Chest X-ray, AP view. Patient: 32 years old, sex M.
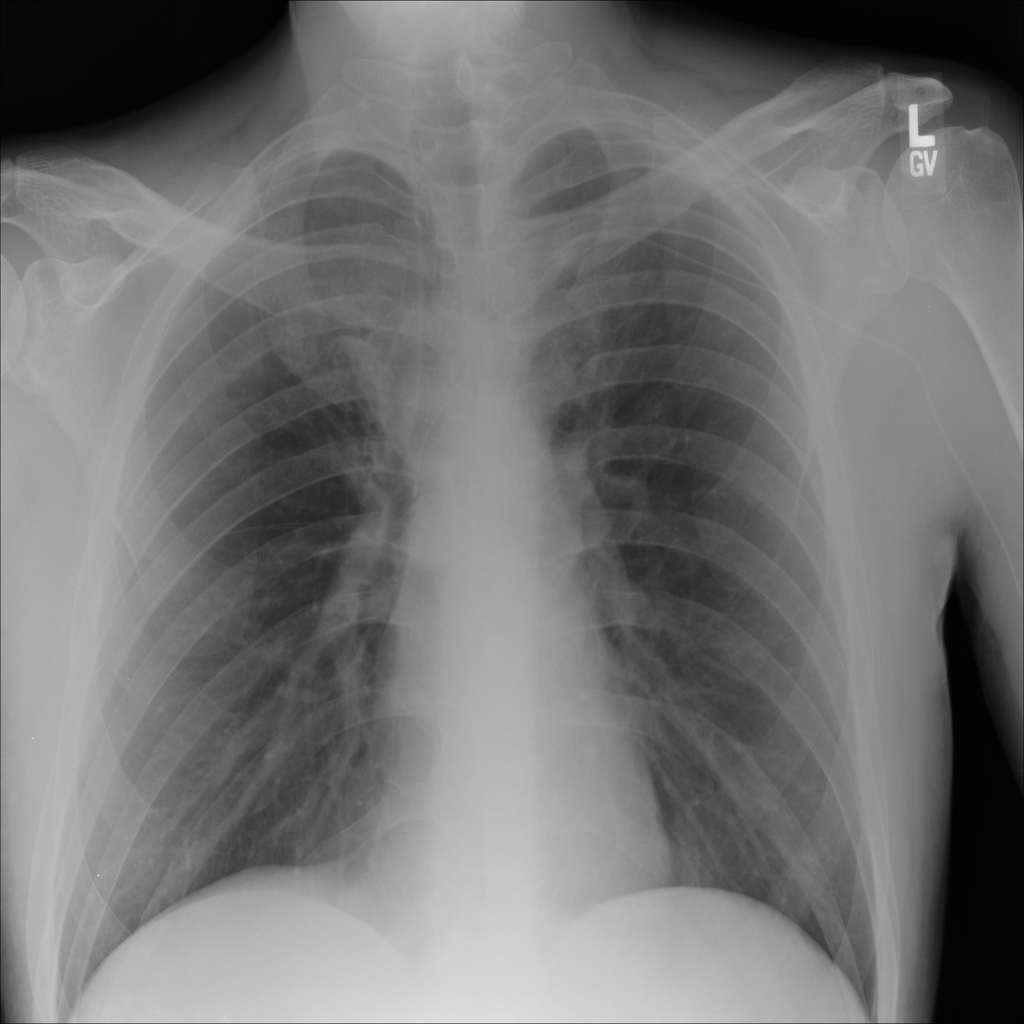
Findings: No Finding